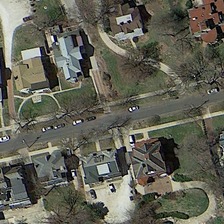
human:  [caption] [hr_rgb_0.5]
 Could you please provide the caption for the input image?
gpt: some buildings and green trees are in a medium residential area .

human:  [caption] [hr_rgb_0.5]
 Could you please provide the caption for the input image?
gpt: some buildings and green trees are in a medium residential area .

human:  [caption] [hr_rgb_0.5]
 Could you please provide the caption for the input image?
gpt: some buildings and green trees are in a medium residential area .

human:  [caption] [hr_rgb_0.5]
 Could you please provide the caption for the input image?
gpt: some buildings and green trees are in a medium residential area .

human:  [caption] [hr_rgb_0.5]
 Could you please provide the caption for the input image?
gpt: some buildings and green trees are in a medium residential area .